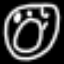
Label: donut